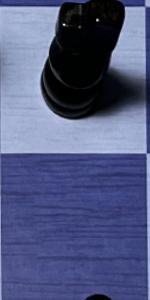
Label: Empty